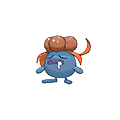
Pok\u00e9mon: gloom